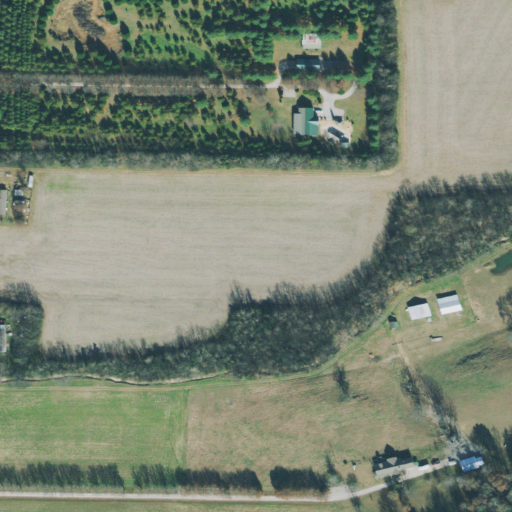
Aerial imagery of valley in Tennessee named Cynthia Hollow containing pasture, open development, deciduous forest, low intensity development, and medium intensity development